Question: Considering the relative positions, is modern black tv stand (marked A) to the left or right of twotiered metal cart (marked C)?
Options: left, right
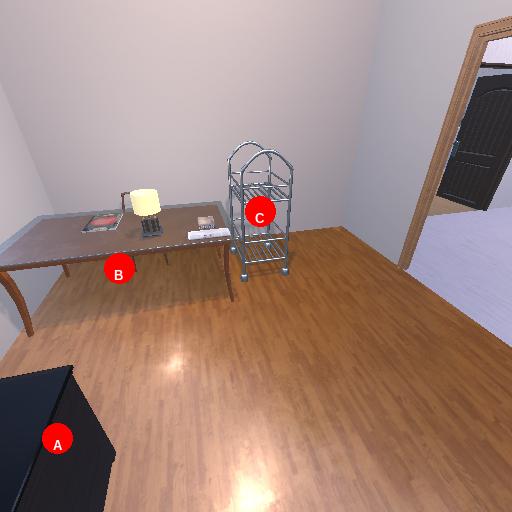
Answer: left